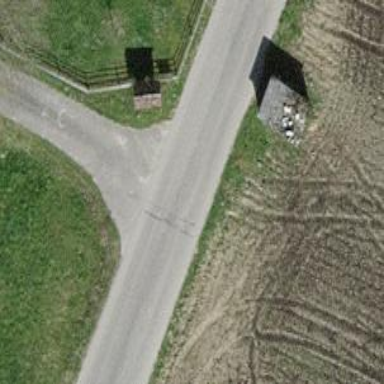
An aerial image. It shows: Unclassified road with asphalt surface.